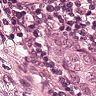
Metastatic tissue present: yes